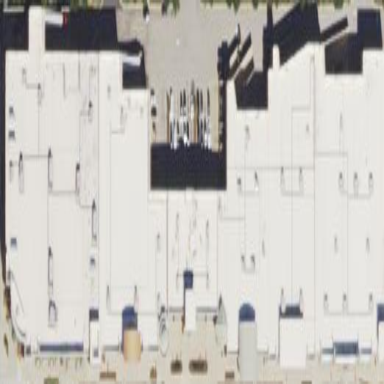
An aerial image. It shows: Retail building.